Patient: sex M, age 30
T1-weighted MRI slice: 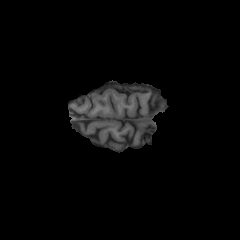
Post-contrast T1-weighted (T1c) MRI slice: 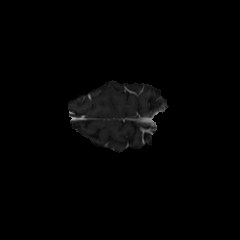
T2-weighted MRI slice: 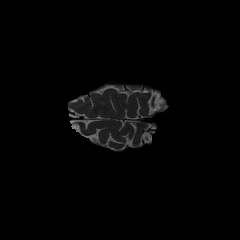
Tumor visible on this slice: no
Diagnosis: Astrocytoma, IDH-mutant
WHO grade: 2